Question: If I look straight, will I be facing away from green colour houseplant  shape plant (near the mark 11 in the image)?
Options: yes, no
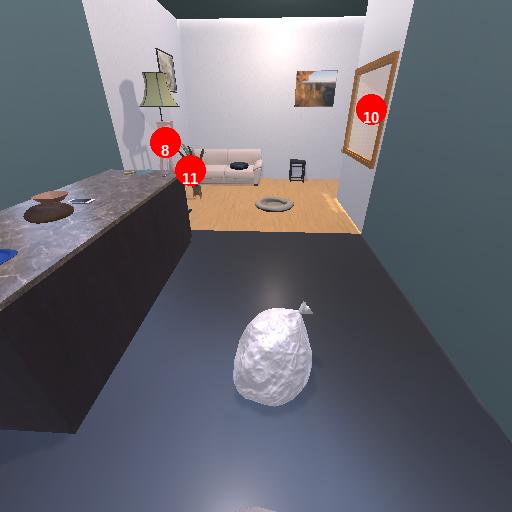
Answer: yes